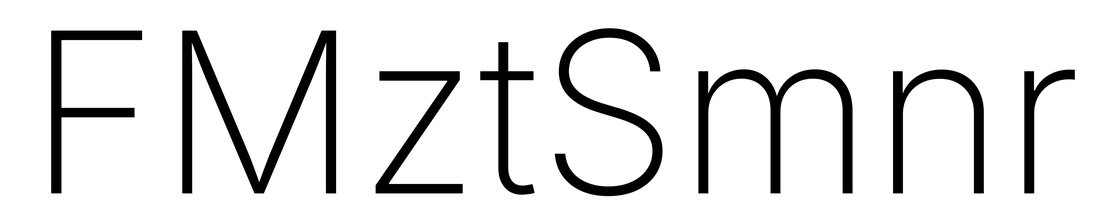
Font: Inter_ExtraLight